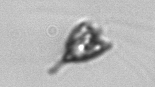
Label: Pyramimonas_longicauda